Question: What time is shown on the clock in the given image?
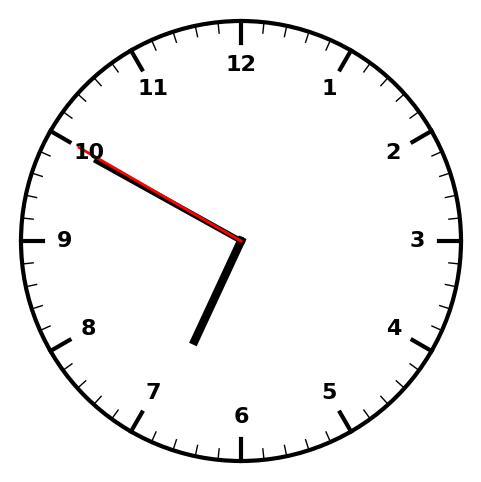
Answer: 06:49:50